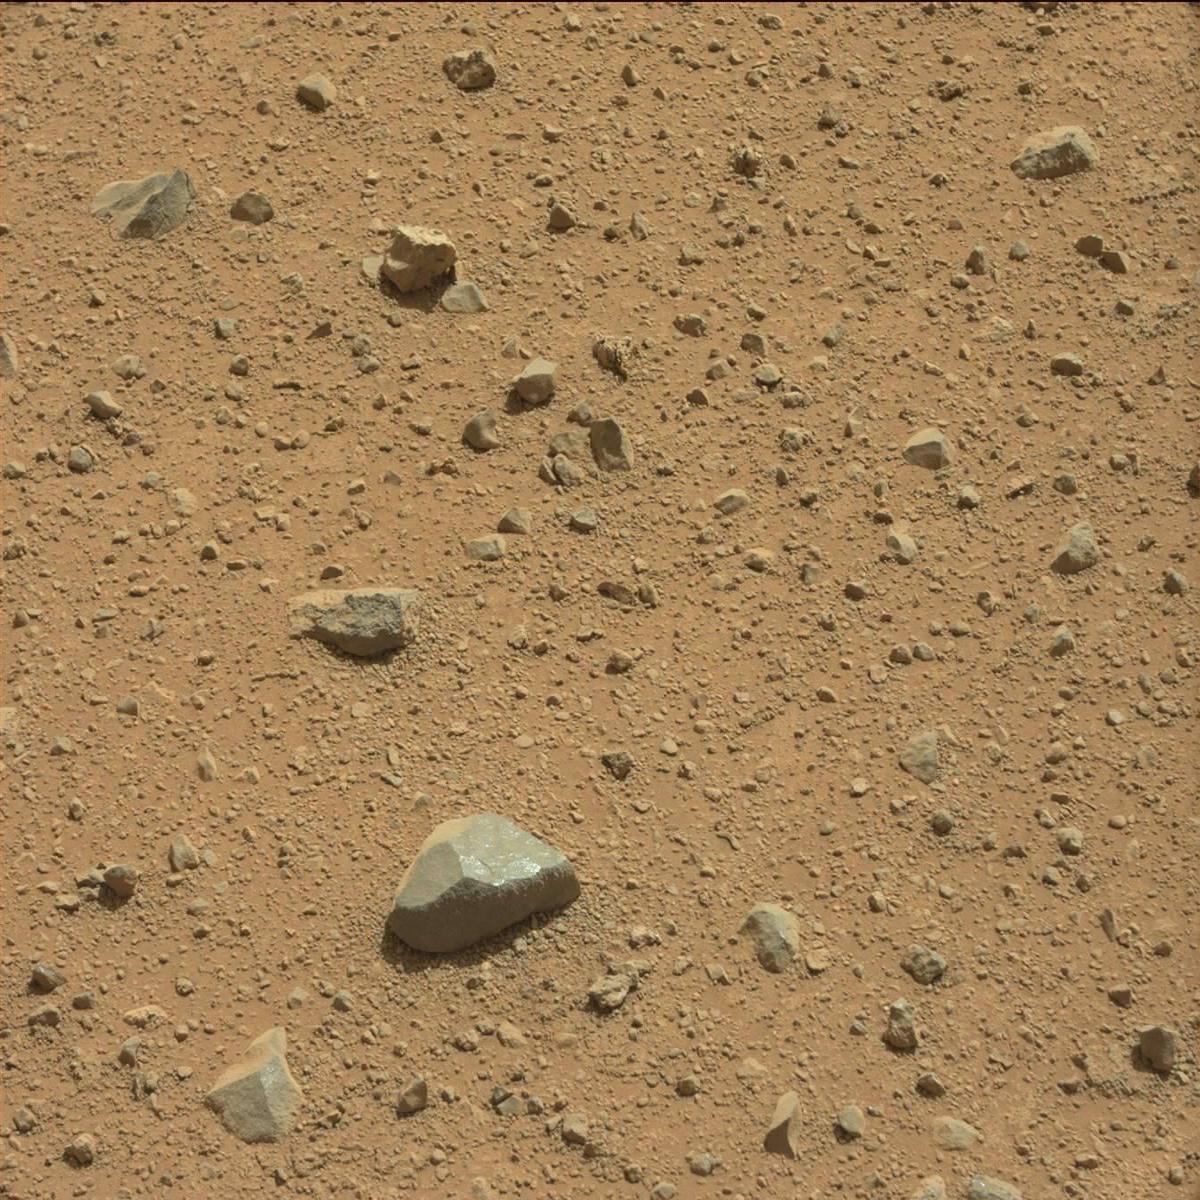
Terrain classes present: Bedrock, Rock, Sand / Soil